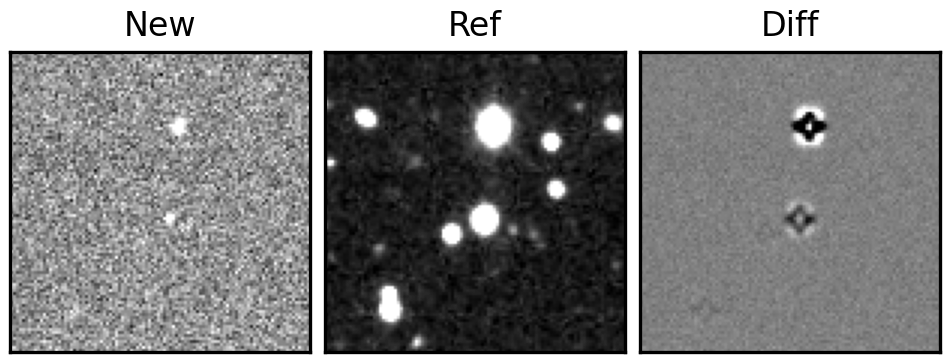
Label: bogus